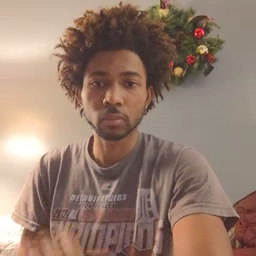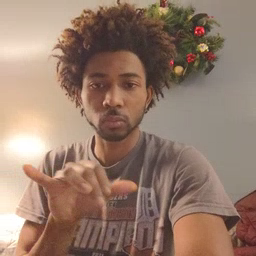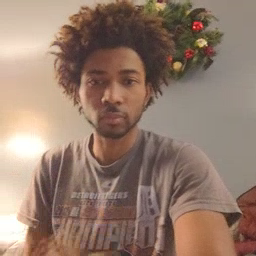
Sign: same